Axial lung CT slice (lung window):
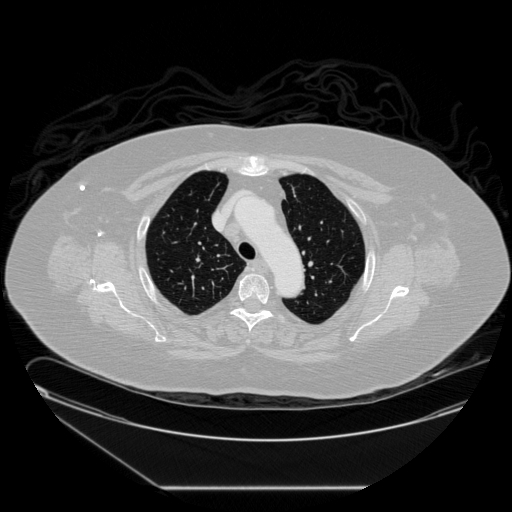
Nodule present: no